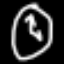
Label: clock